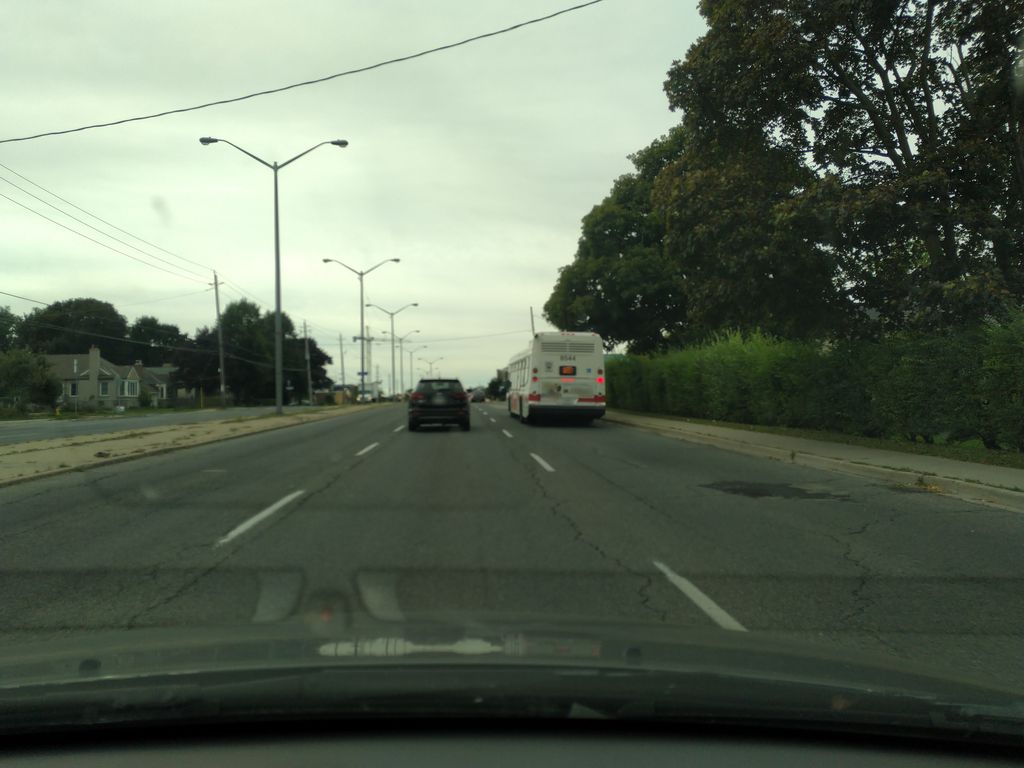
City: toronto